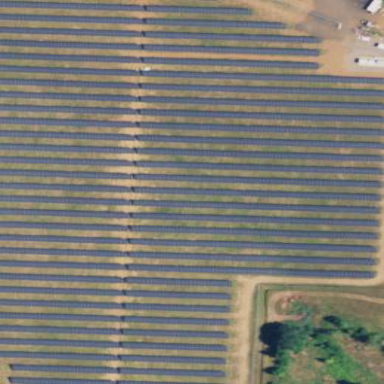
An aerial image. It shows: Solar power plant enclosed by fence. The plant generates electricity using photovoltaic technology.